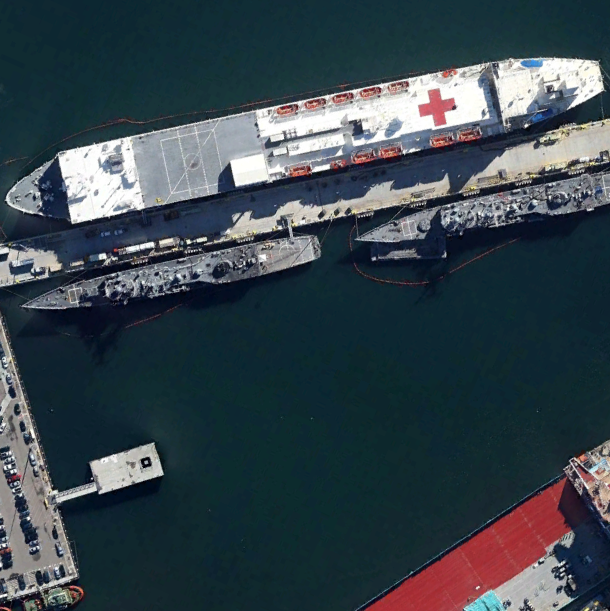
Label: Medical_ship